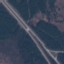
Land use / land cover: Highway